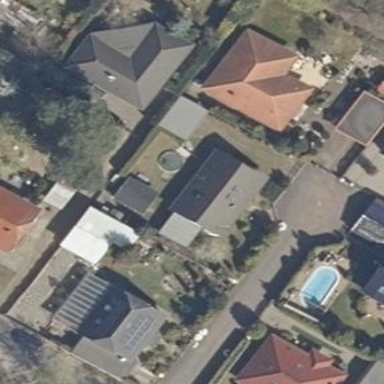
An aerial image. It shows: Detached building.